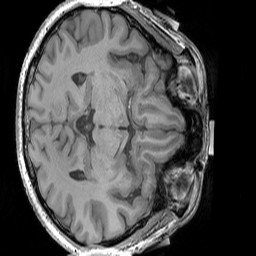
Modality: T1w
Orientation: axial
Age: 43
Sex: male
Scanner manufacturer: siemens
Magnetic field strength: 3 T
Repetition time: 1.83 s
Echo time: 0.00303 s